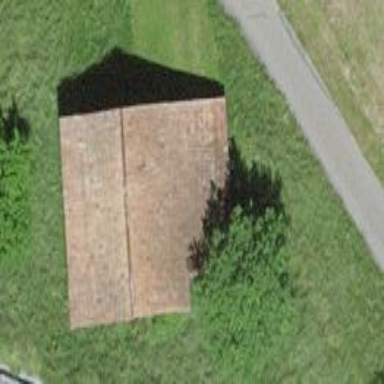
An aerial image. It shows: Rural barn.